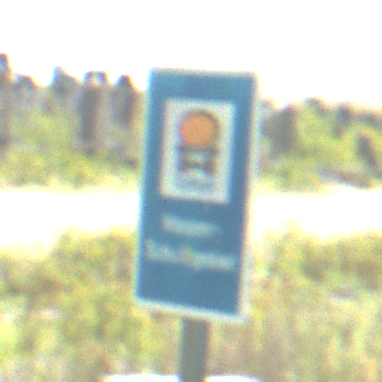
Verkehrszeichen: Wasserschutzgebiet
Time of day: Midday
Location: Outdoor (Special)
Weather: PartlyCloudy
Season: NotSpecified
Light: Natural